Interaction volume radius: 5 \u00c5
Interaction volume height: 15 \u00c5
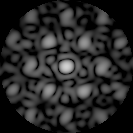
Disorder parameter: 0.4713